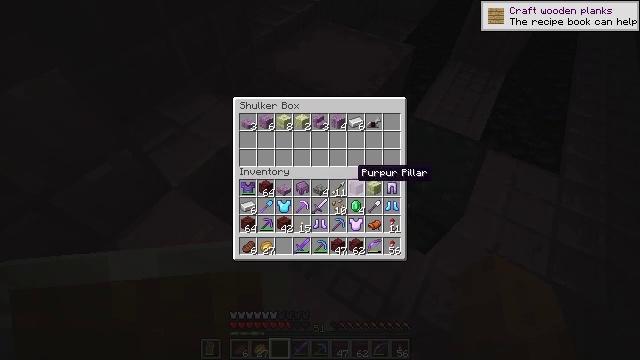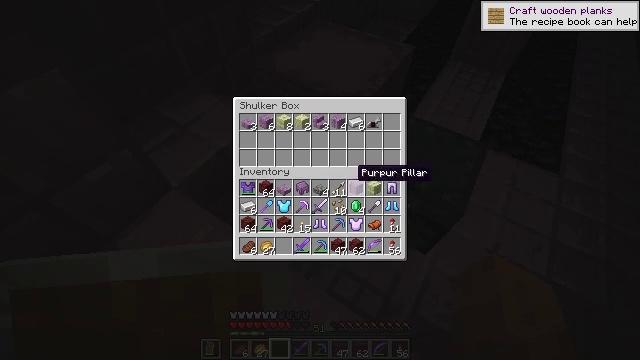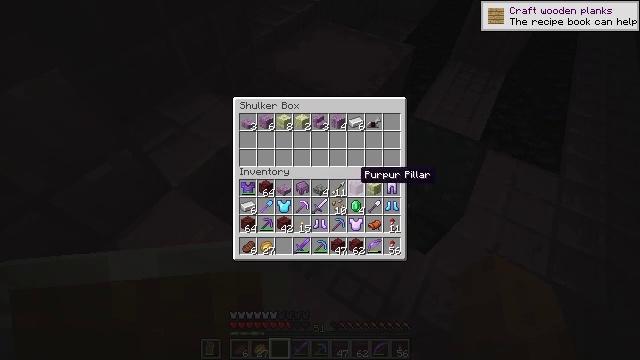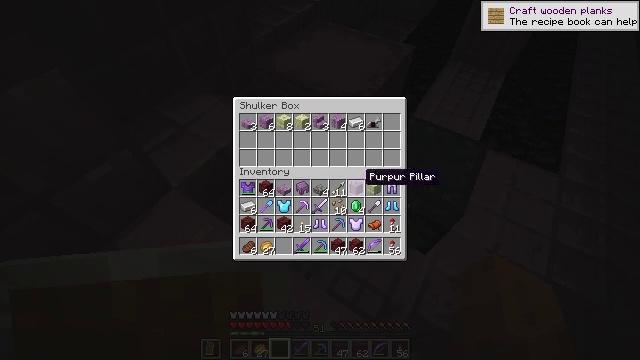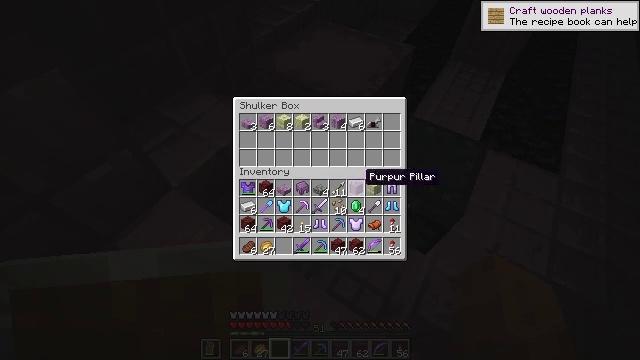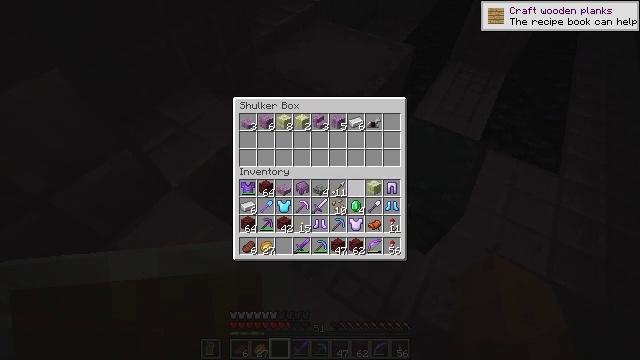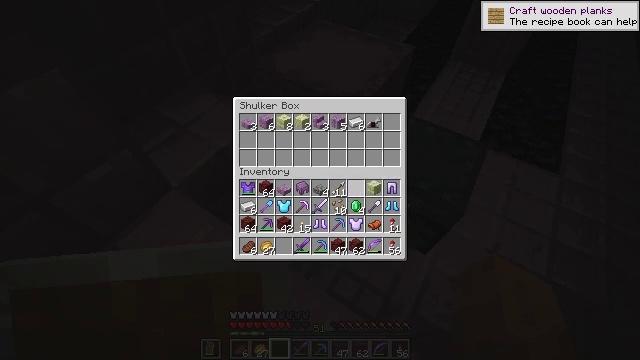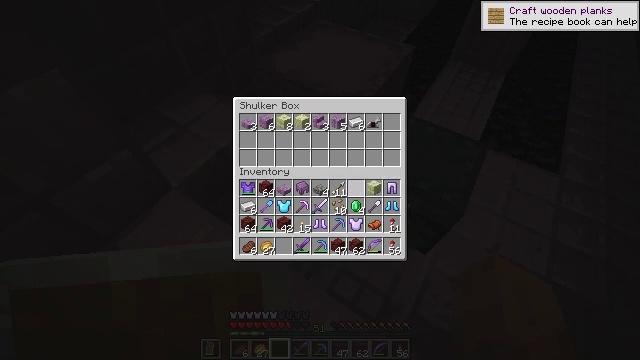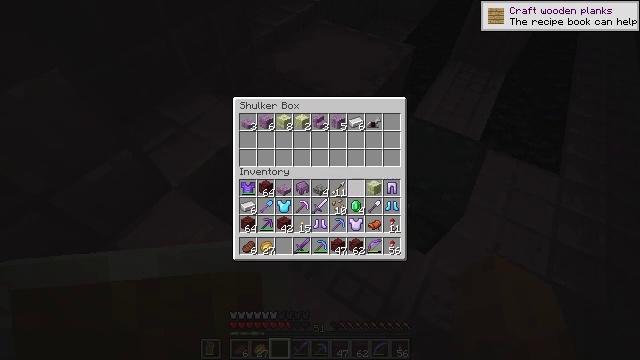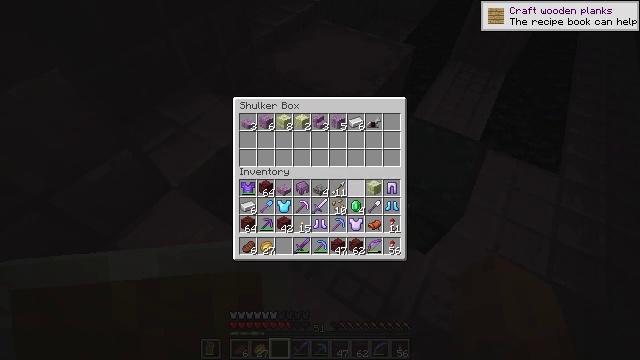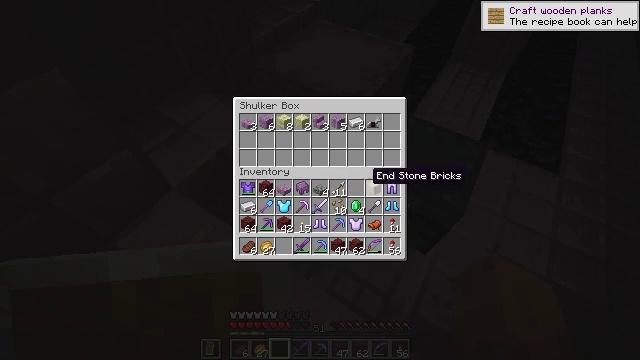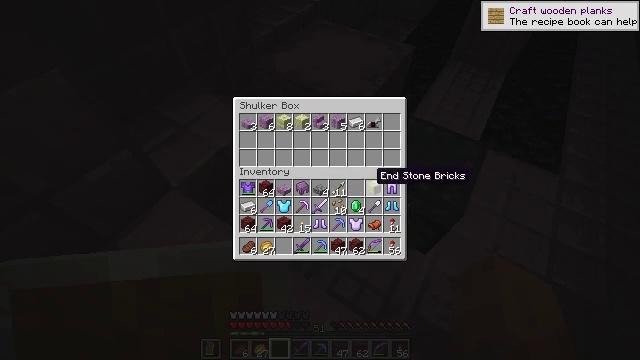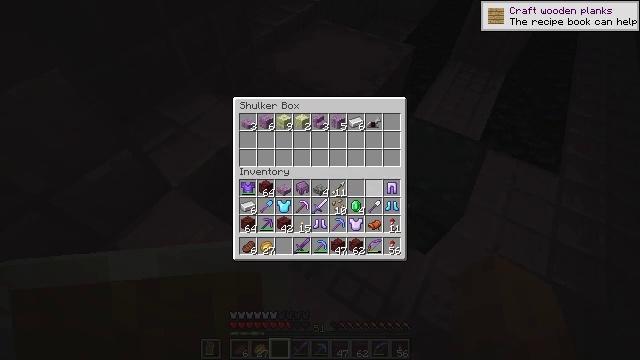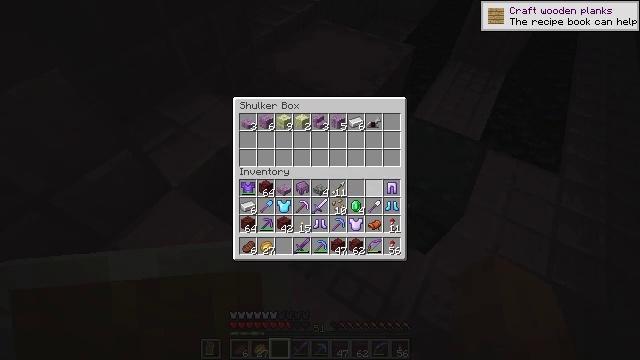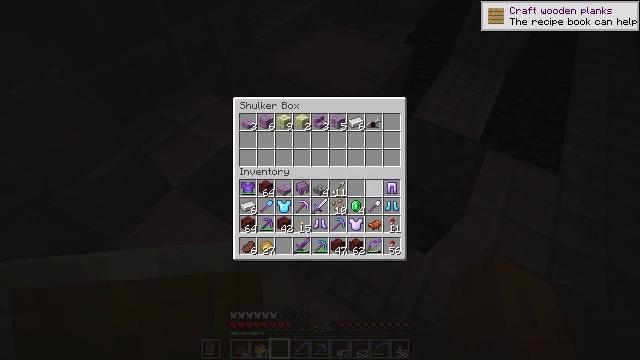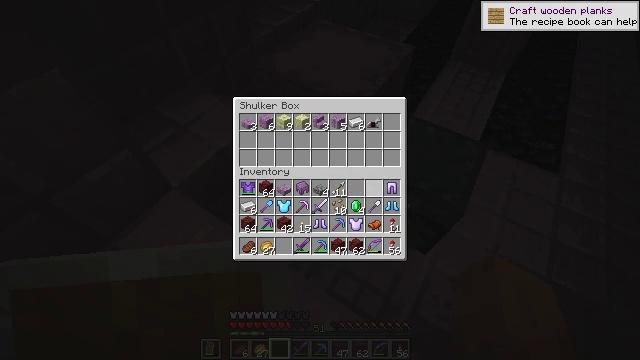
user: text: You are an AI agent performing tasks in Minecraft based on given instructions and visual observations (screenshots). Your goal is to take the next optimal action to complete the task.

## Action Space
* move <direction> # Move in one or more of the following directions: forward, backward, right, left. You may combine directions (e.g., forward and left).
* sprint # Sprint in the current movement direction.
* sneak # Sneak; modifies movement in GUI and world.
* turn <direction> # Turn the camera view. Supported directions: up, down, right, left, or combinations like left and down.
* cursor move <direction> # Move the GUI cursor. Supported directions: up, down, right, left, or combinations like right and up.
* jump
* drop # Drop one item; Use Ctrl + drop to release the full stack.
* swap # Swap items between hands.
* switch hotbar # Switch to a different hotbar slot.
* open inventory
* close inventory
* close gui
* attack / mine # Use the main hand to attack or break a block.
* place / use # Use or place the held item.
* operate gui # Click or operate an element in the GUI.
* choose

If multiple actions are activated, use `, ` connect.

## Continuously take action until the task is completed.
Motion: motion action
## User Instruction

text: Collect the shulker box to move it.
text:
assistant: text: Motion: sneak
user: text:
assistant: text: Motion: sneak
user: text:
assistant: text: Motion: sneak
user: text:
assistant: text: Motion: sneak
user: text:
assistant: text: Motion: sneak, choose
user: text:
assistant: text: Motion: sneak, choose
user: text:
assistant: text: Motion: sneak, choose
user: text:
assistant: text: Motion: sneak
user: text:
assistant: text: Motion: sneak
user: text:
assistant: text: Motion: sneak
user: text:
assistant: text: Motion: sneak
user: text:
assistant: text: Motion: sneak, choose
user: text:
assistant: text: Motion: sneak, choose
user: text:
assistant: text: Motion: sneak, choose
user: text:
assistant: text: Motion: sneak
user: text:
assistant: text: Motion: sneak
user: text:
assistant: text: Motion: sneak
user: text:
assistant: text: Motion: sneak
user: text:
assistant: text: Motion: sneak
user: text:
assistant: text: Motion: sneak
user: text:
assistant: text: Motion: sneak
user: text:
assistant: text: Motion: sneak
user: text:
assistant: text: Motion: sneak
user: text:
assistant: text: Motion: sneak
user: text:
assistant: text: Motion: sneak
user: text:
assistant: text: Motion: sneak, choose
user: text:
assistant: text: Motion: sneak, choose
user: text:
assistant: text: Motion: sneak, choose
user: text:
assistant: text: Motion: sneak, cursor move down
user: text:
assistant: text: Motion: sneak